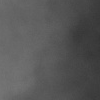
Atmospheric dust classification: dusty